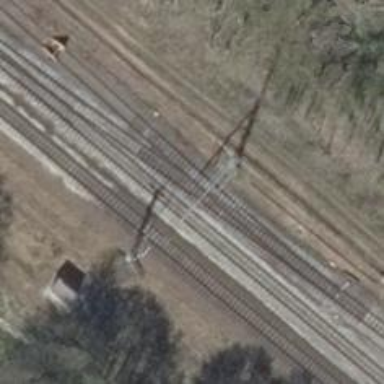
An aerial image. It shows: Milestone along the railway track with catenary mast.